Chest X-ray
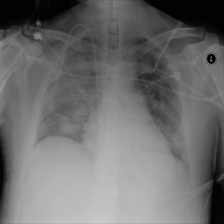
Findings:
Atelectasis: negative
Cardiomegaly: negative
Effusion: negative
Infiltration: positive
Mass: negative
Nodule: negative
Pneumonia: negative
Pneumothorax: negative
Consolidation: negative
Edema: negative
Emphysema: negative
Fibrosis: negative
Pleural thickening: negative
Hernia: negative